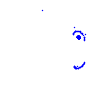
Particle: electron